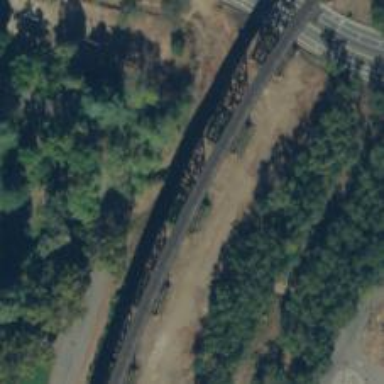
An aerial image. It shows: Trestle bridge over railway tracks.